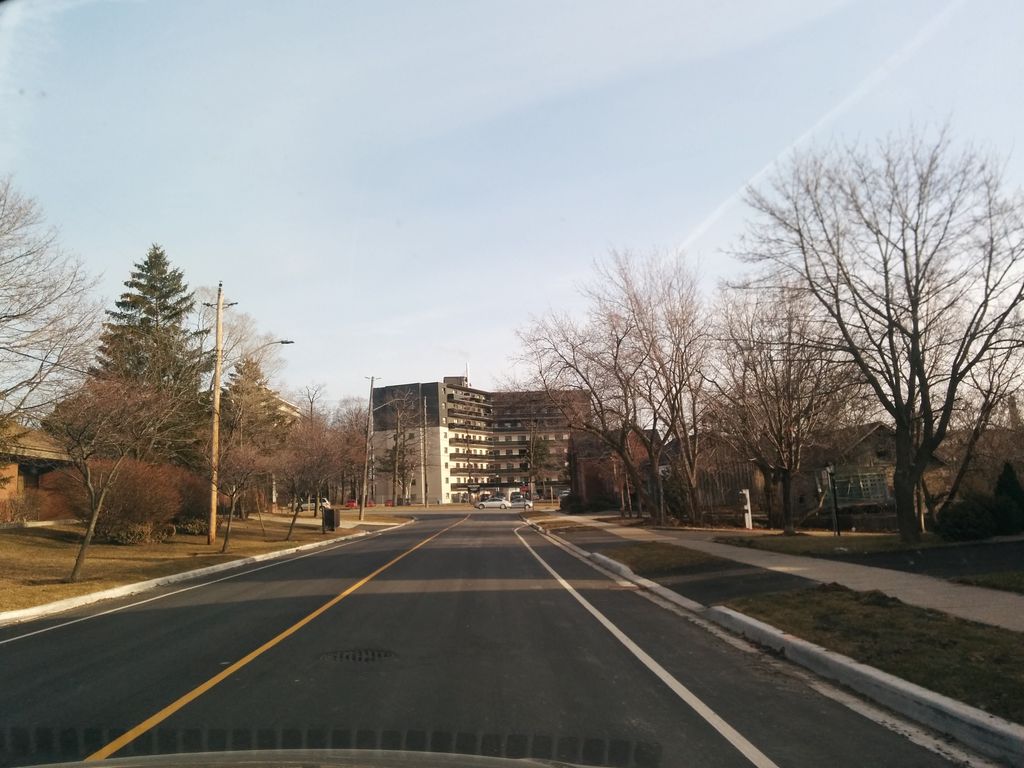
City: toronto